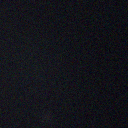
Screen state: off